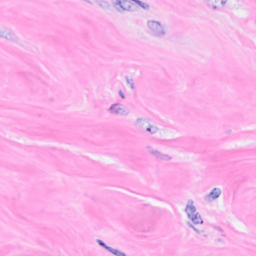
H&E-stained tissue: Breast